Question: I am trying to learn C# and I'm still a beginner. recently, I have discovered a website that allows you to practice and train, but I faced a problem while working on it.
When I type this code in Visual Studio, it works, but it doesn't on the website and the site tells me that I have an error!
The website is: www.codewars.com
The code is:
'''
public class DnaStrand
{
public static string MakeComplement(string dna)
{
int length = dna.Length;
string [] smash = new string[length];
for (int i = 0; i < length; i++)
{
smash[i] = n.Substring(i,1);
}
for (int k = 0; k < length; k++)
{
if (smash[k] == "A") { smash[k] = "T"; }
else if (smash[k] == "T") { smash[k] = "A"; }
else if (smash[k] == "G") { smash[k] = "C"; }
else if (smash[k] == "C") { smash[k] = "G"; }
}
for (int o = 0; o < length; o++)
{
Console.Write(smash[o]);
}
}
}
'''

The error is:
/home/codewarrior/fixture.cs(1,17): error CS0234: The type or namespace name 'VisualStudio' does not exist in the namespace'Microsoft'. Are you missing an assembly reference?
Error: Command failed: mcs -out:/home/codewarrior/test.dll -lib:/home/codewarrior,/runner/frameworks/csharp/mono-4.5,/runner/frameworks/csharp/nunit/bin -langversion:Default -sdk:4.5 -warn:2 -target:library -r:nunit.core.dll,nunit.framework.dll,nunit.core.interfaces.dll,nunit.util,Newtonsoft.Json.dll -r:System.Numerics.dll -r:System.Drawing.dll -r:System.Data.dll -r:System.Data.SQLite.dll -r:System.Data.SQLite.Linq.dll -r:System.IO.dll -r:System.Linq.dll -r:System.Linq.Dynamic.dll -r:System.Linq.Expressions.dll -r:System.Messaging.dll -r:System.Threading.Tasks.dll -r:System.Xml.dll -r:Mono.Linq.Expressions.dll /home/codewarrior/code.cs /home/codewarrior/fixture.cs
/home/codewarrior/fixture.cs(1,17): error CS0234: The type or namespace name 'VisualStudio' does not exist in the namespace'Microsoft'. Are you missing an assembly reference?
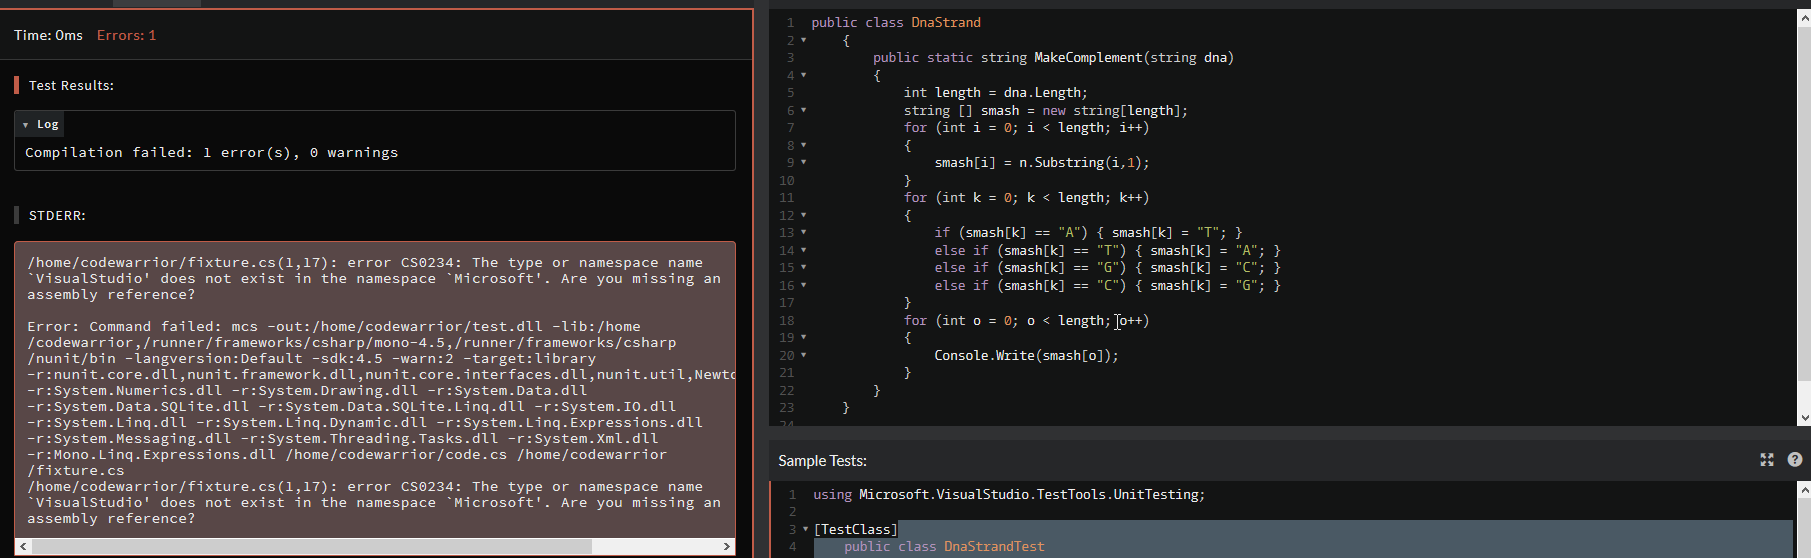
Answer: Basically, the machine that compiles your C# code on CodeWars does not have the Visual Studio unit testing library installed. That explains why it compiles in Visual Studio, because the Visual Studio IDE comes with the testing libraries bundled upon installation, while the CodeWars machine does not, because it seems to be using Mono instead.
According to a <URL>, you should use the 'NUnit' framework instead, e.g.:
'''
using NUnit.Framework;
[TestFixture]
public class DnaStrandTest {
[Test]
public void test01() {
Assert.AreEqual("TTTT", DnaStrand.MakeComplement("AAAA"));
}
[Test]
public void test02() {
Assert.AreEqual("TAACG", DnaStrand.MakeComplement("ATTGC"));
}
[Test]
public void test03() {
Assert.AreEqual("CATA", DnaStrand.MakeComplement("GTAT"));
}
}
'''